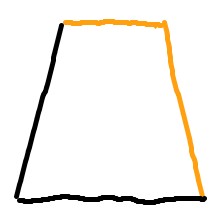
Shape: trapezoid